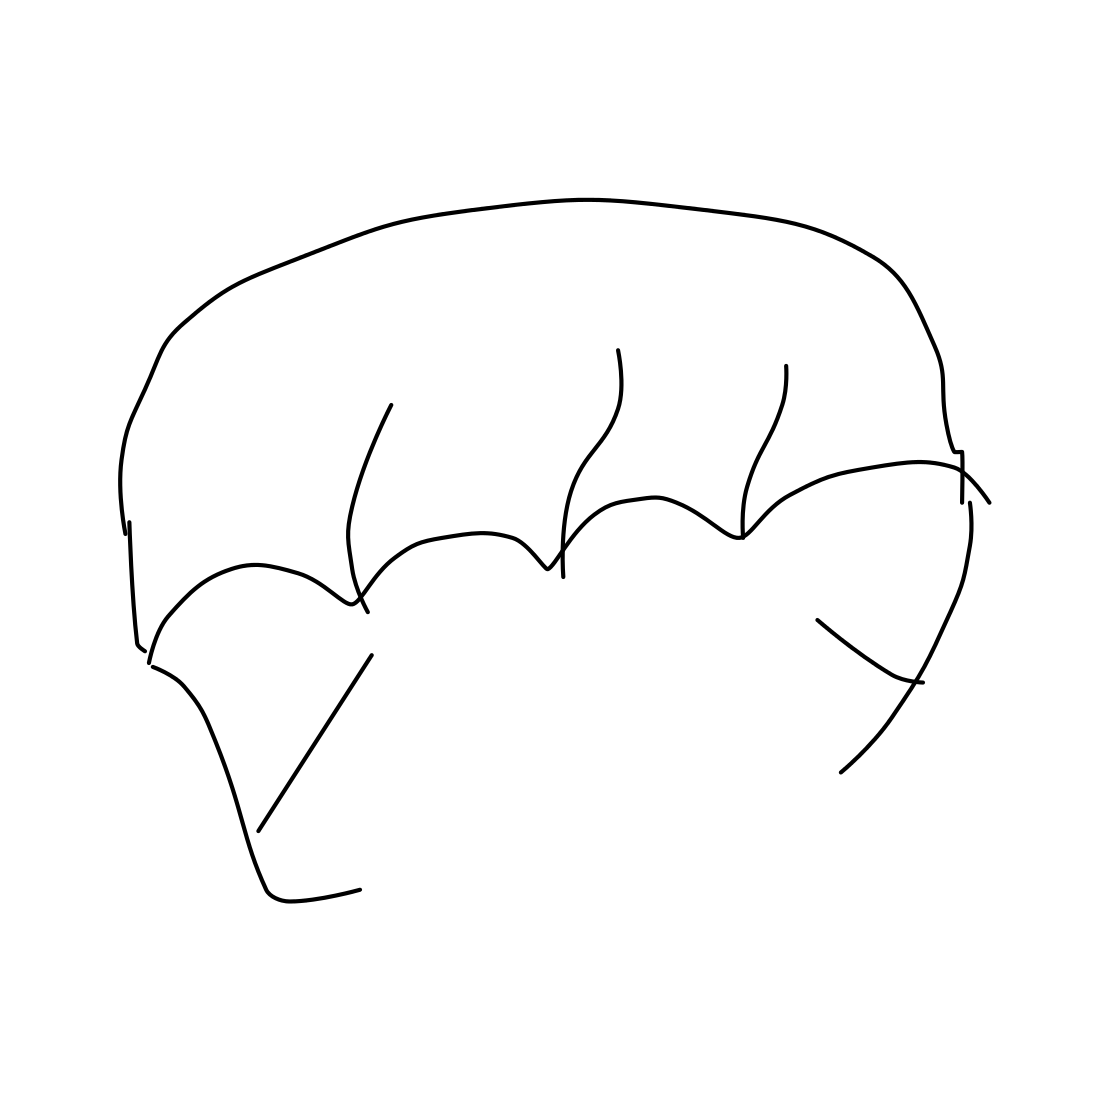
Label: parachute